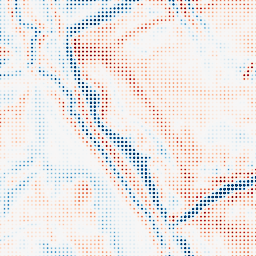
Category: multiscale
Decomposition family: dog
Decomposition parameters: sigma_low: 3
sigma_high: 5
Upsampling method: sinc_blackman
Upsampling parameters: scale: 8
kernel_size: 4
Upsampling scale: 8